Question: i am using jquery fileupload to may project of asp.net mvc.
its working fine but only one issue is that after select file , file name is not displaying and still displaying 'No file selected.' , how to display file name at place of 'No file selected'. i got file name using data.files[0].name , but how to display, i m usinf input type is file control.
my control is
'''
<input type="file" id="ItemImages" accept="image/*" name="uploadfile" data-val="true" data-val-required="please select a file" class="fileupload-new">
'''
and my code is
'''
$('imffileuplod').fileupload({
dataType: 'json',
dropZone: null,
url: DomainName + "BackOffice/" + MethodName,
progressInterval: 10,
bitrateInterval: 50,
add: function (e, data) {
try {
var imageKbytes = parseFloat(data.files[0].size / 1024);
var ImageMbytes = parseFloat(imageKbytes) / 1024;
if (ImageMbytes > parseFloat(2.0)) {
$("#errormessage").text("Please upload image upto 2 MB only");
return;
}
alert(data.files[0].name);
$("#errormessage").text("");
$('#progress .bar').text('');
$('#progress .bar').css('width', '0%');
$('#progress .bar').show();
data.submit();
}
catch (ex) {
OpenAlertDialog(ex.message);
}
},
done: function (e, data) {
$('#progress .bar').css("width", "100%");
$('#progress .bar').text('100%');
$("#" + ImageSrcId).attr("src", data.result);
setTimeout(function () {
$('#progress .bar').css("width", "0%");
$('#progress .bar').text('');
}, 3000);
// $("#ProgressSpan").text('');
},
Fail: function (e) {
}
});
}
'''
after selecting imaage still it displays 'No file selected'

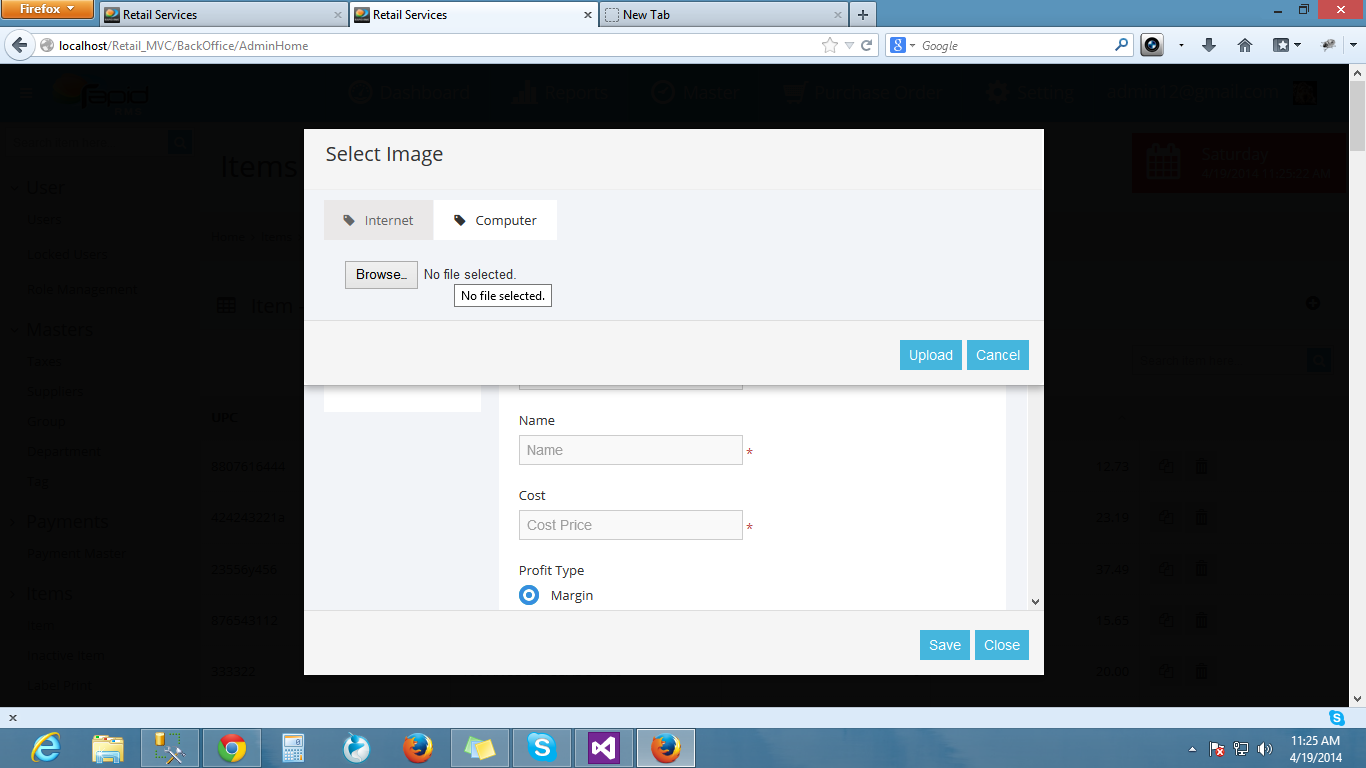
Answer: You cannot change value of input type file using Js but can take seperate div bellow that and display file name in it.
'''
if you work with 'jquery 1.8', the selector 'type=file' works correctly but if you work with 'jquery 1.6' this selector will not work. the correct way is to use this type of selectors:
$('input[type="file"]')
or, you can use this type selector, with class:
HTML:
<input class="input-type-file" type="file" name="file_1" enctype="multipart/form-data" />
JS:
$('.input-type-file')
'''